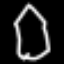
Label: octagon